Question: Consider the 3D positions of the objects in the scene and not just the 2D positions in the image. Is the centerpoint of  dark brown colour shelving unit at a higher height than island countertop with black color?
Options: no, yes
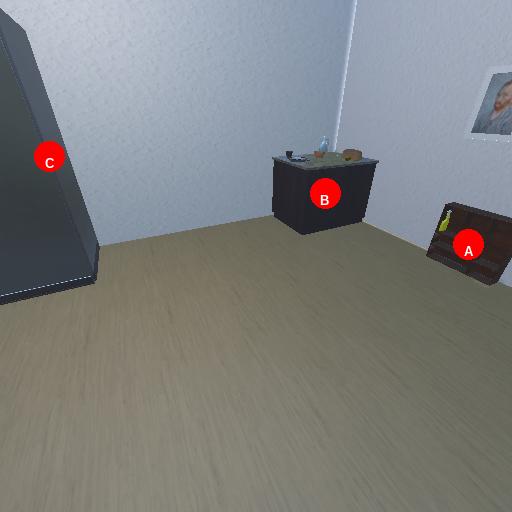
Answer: no